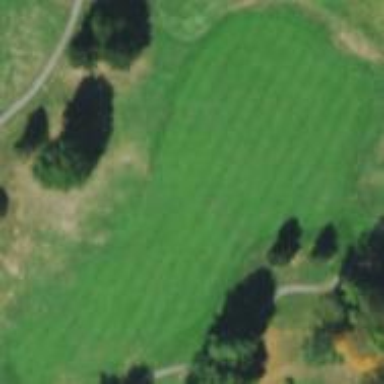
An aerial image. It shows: Golf fairway surrounded by grass.